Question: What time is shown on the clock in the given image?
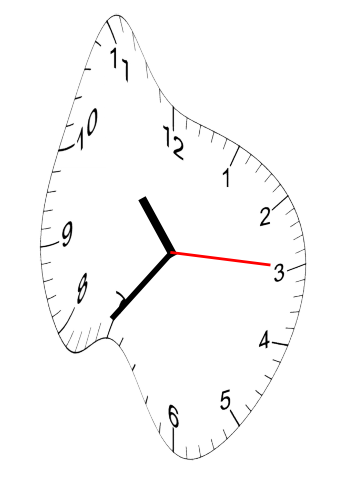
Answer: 10:36:15